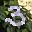
Label: 3